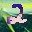
Label: 2